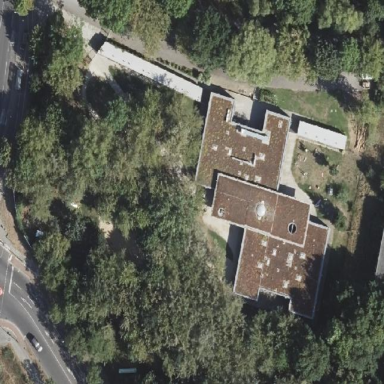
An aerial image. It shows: Kindergarten.